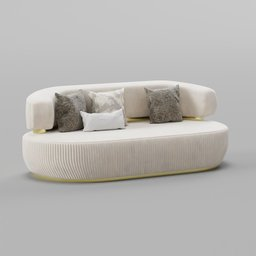
Label: furniture